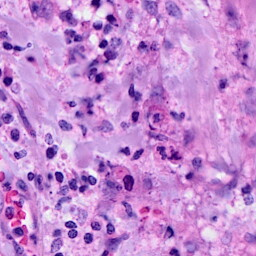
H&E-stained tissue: Breast